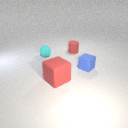
small cyan rubber sphere to the left of small red rubber cylinder